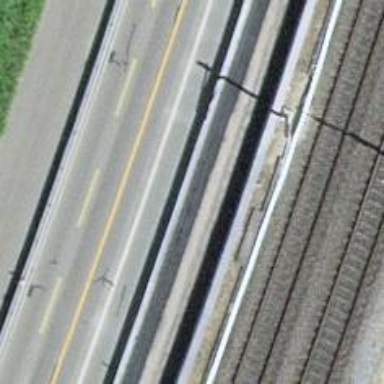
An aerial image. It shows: Primary highway with dedicated lane for cyclists.